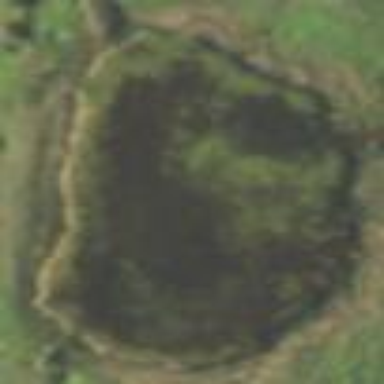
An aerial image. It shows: Picturesque pond located within basin area.